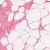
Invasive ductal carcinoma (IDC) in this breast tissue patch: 0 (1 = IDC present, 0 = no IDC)